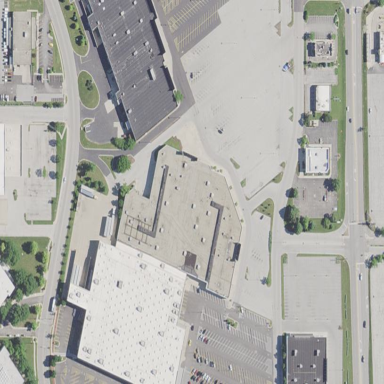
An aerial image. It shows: Retail building with wholesale shop.